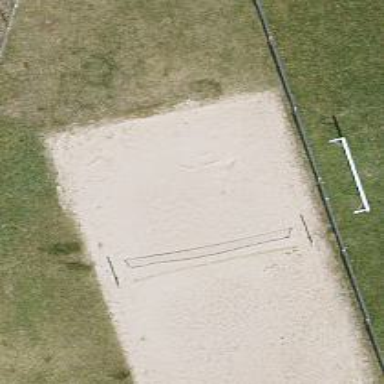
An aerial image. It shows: Sandy pitch for beach volleyball.